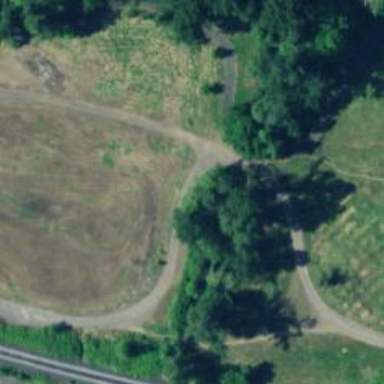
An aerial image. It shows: Culvert tunnel.